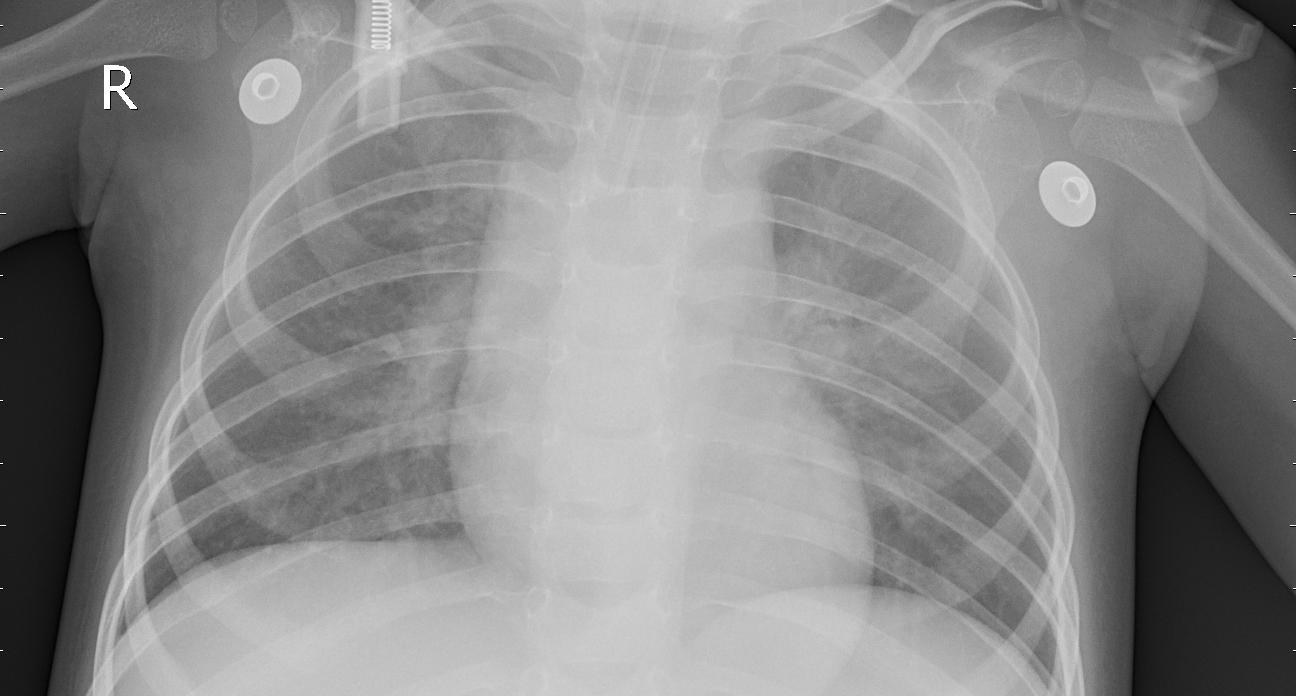
Diagnosis: PNEUMONIA